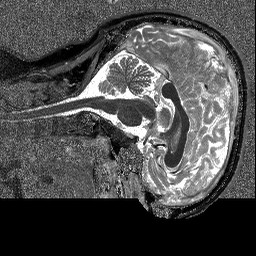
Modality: T1map
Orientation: sagittal
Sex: male